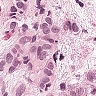
Metastatic tissue present: yes